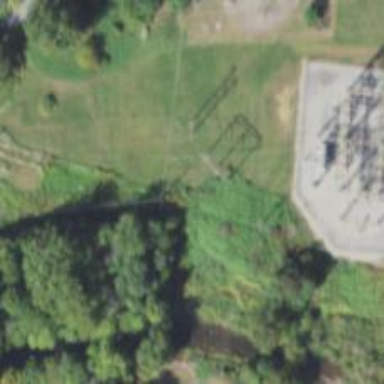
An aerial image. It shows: Power substation.